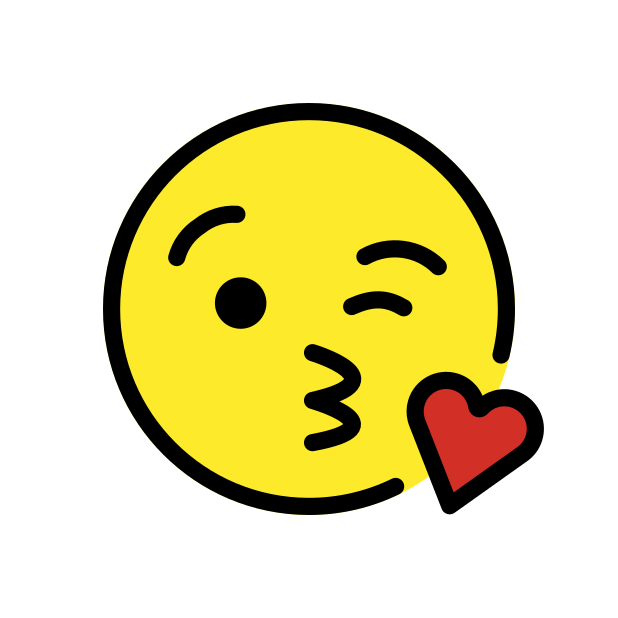
face blowing a kiss